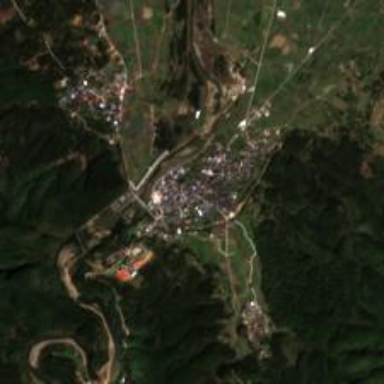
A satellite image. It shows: Ethnic township within town.